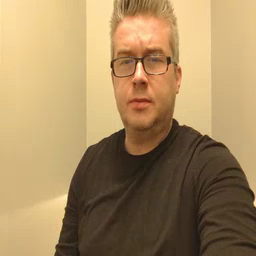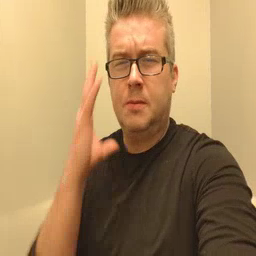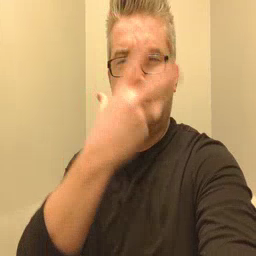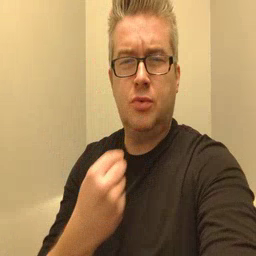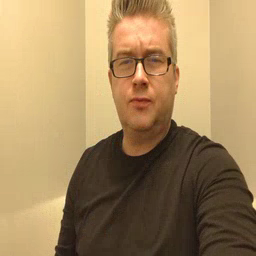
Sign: pretty